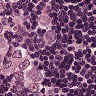
Metastatic tissue present: yes